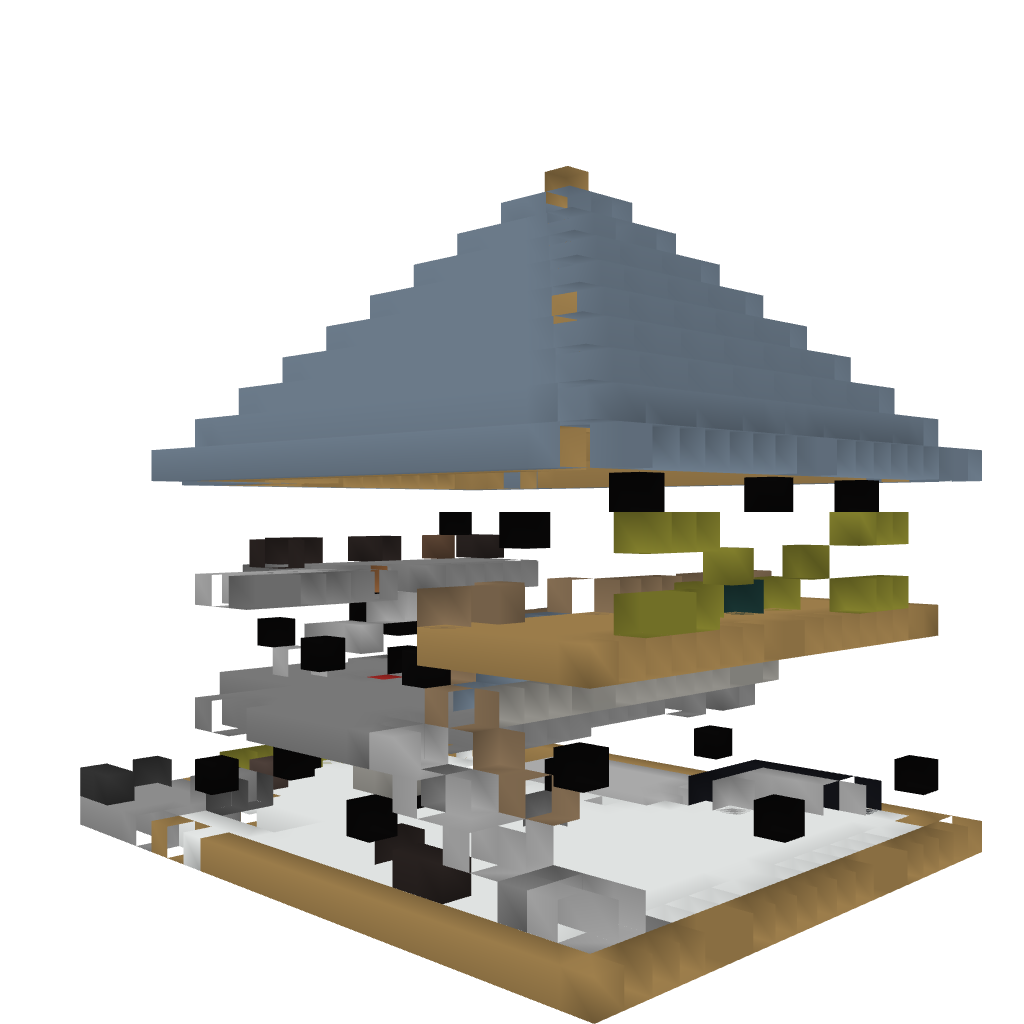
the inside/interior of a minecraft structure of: Medium sized house